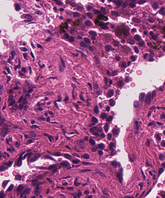
Tumor epithelial tissue: yes
Tumor-associated stroma tissue: yes
Normal tissue: no